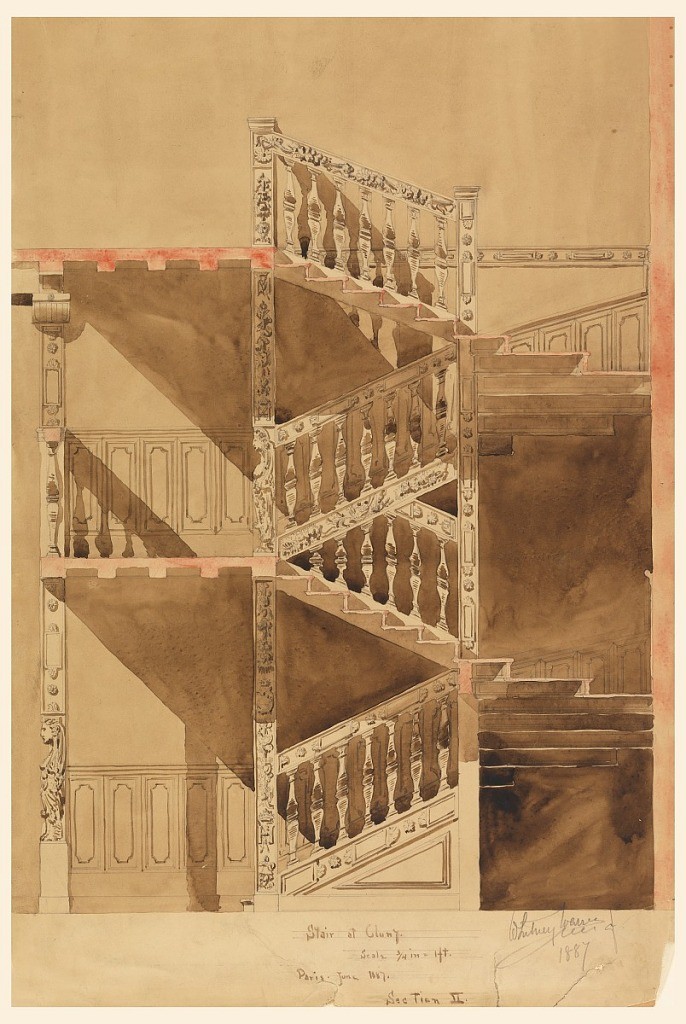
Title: Stair at the Cluny, Paris
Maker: Whitney Warren Jr., American, 1864–1943
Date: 1887
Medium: Brush and watercolor on light board
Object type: Drawing
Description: Sketch of stair and balustrade in the Cluny Museum.